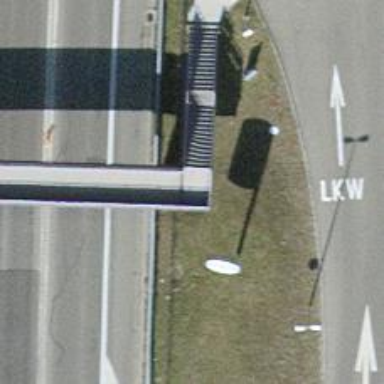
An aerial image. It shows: Metal steps along the road.